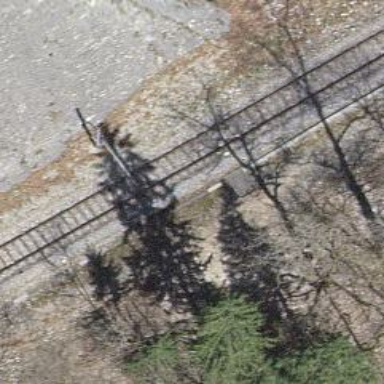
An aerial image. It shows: Railway signal.